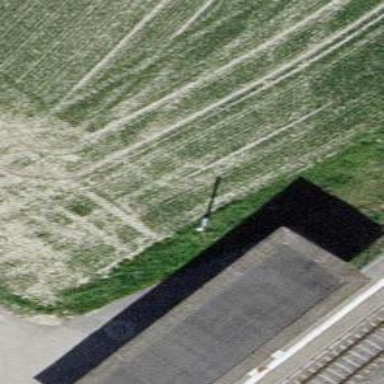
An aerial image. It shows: Well-maintained track road of grade 1.